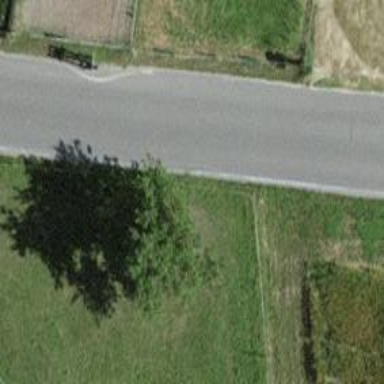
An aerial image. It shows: Traffic calming feature called choker.